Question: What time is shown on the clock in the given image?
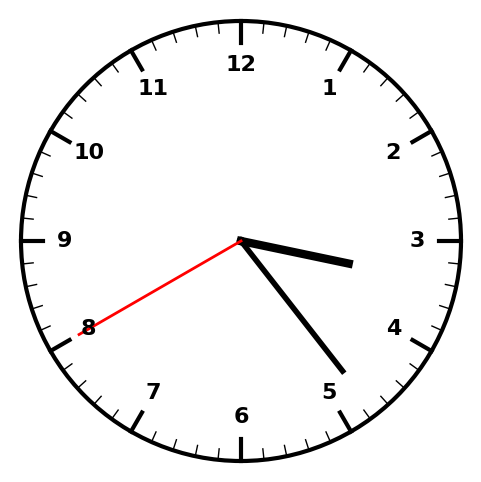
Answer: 03:23:40